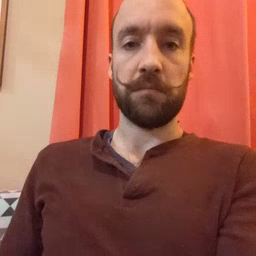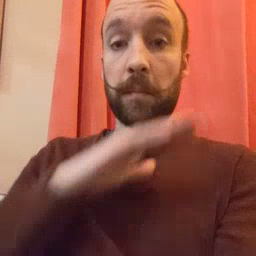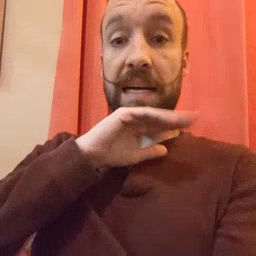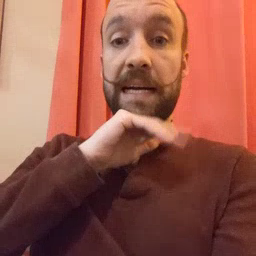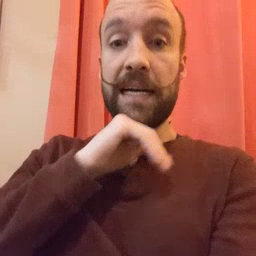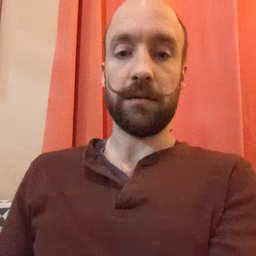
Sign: pig